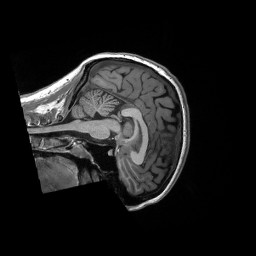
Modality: T1w
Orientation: sagittal
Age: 27
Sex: female
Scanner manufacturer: siemens
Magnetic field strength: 3 T
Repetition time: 2.3 s
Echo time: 0.00298 s